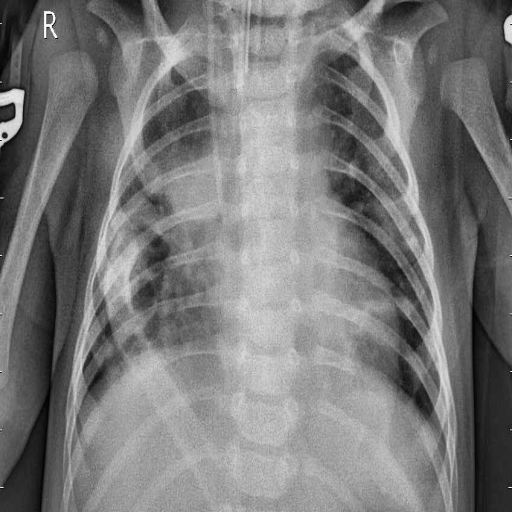
Finding: PNEUMONIA